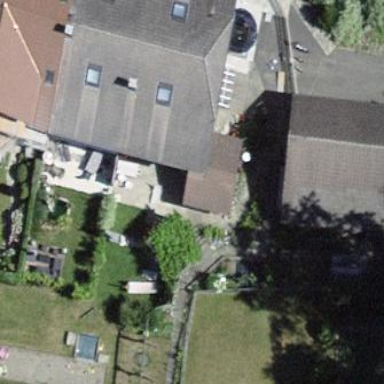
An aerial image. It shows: Simple house.